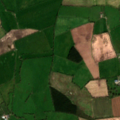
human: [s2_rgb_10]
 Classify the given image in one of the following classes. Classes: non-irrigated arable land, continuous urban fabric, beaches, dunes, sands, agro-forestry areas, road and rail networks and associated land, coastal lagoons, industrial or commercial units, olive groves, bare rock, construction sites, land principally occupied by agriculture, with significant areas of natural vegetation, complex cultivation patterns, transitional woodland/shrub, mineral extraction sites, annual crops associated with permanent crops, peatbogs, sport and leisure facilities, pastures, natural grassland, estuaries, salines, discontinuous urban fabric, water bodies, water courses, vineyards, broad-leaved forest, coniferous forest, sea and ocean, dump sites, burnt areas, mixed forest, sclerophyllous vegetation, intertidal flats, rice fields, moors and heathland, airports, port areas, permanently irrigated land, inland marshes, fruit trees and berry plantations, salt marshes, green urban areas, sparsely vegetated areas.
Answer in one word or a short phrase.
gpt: non-irrigated arable land, pastures